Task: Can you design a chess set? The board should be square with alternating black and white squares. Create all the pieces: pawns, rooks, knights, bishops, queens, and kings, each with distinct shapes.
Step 4029:
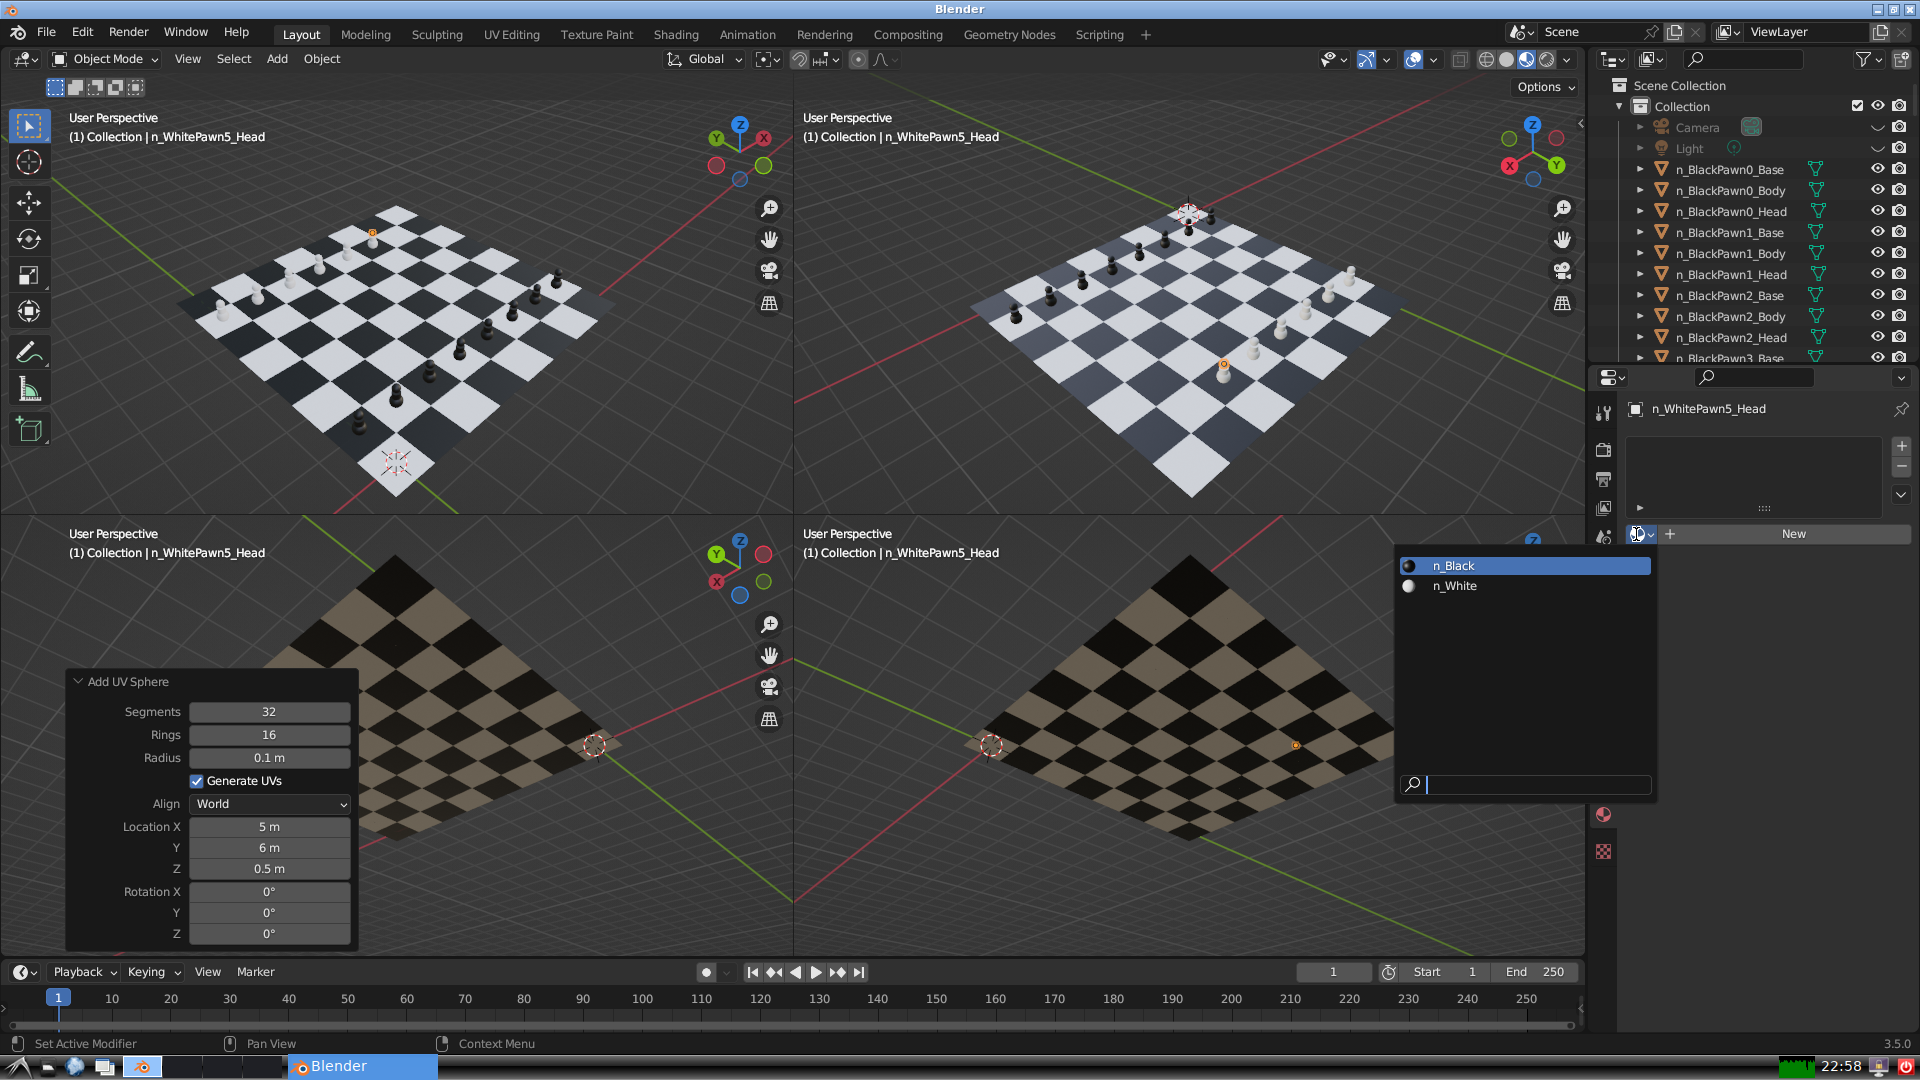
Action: input_text: n_White